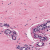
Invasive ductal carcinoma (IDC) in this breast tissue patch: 0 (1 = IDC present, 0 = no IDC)